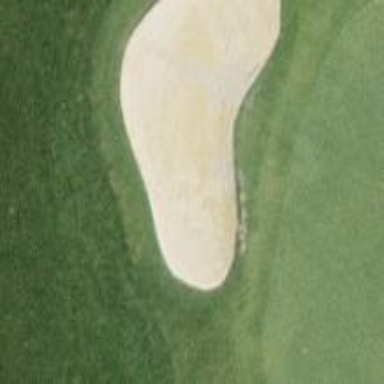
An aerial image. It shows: Golf bunker filled with sandy terrain.